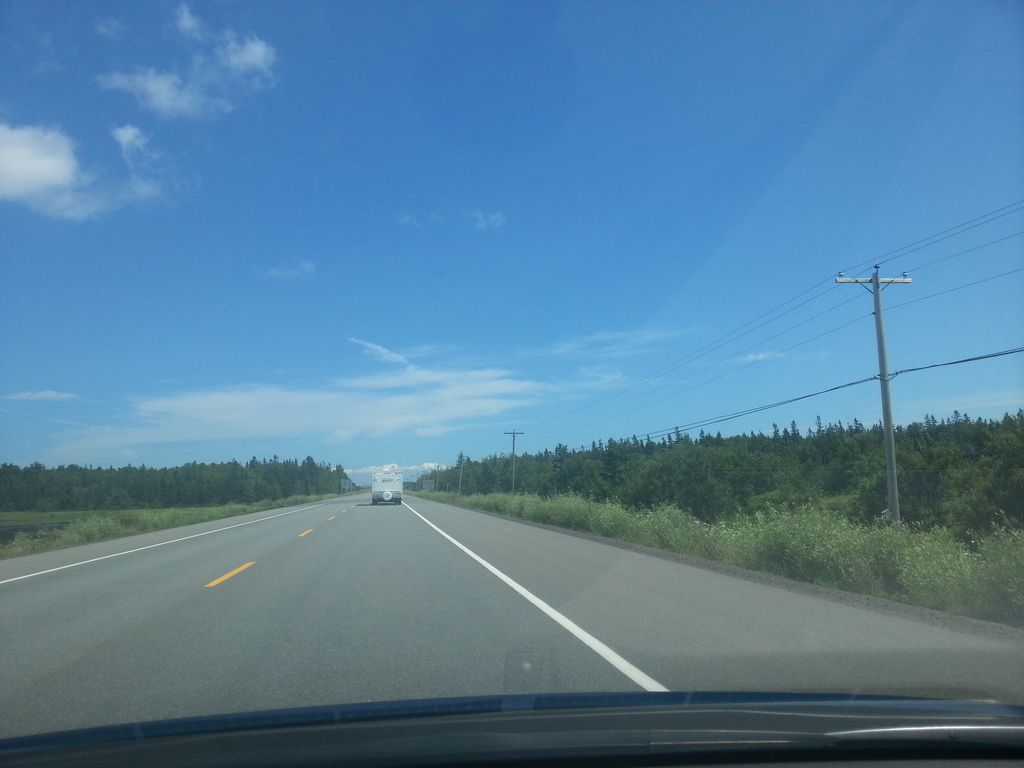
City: charlottetown